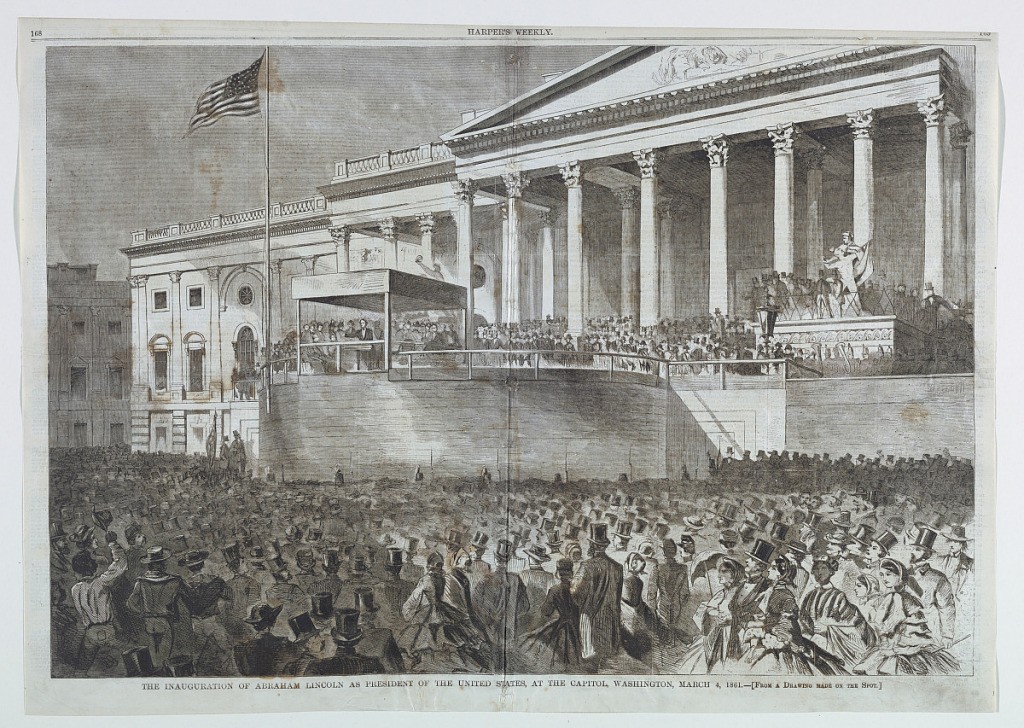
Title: The Inauguration of Abraham Lincoln as President of the United States at the Capitol, Washington, D.C., March 4, 1861, from Harper's Weekly, March 16, 1861, pp. 168-169.
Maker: Winslow Homer, American, 1836–1910
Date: November 16, 1861
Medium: Wood engraving in black ink on newsprint paper
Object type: Print
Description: Horizontal scene before the Capitol building showing Lincoln addressing the audience from a specially constructed platform in front of the entrance to the Rotunda, with crowds visible in the foreground.